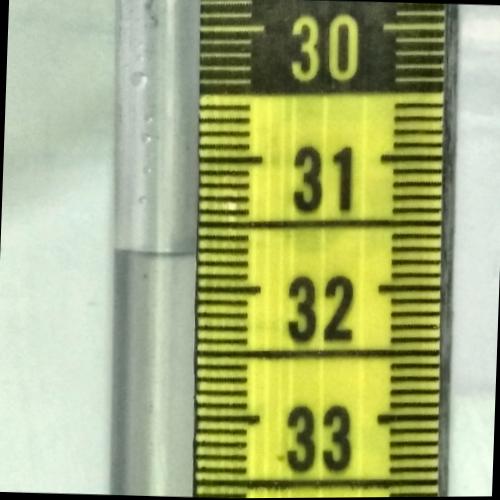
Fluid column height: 31.7 cm